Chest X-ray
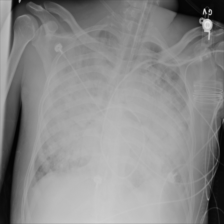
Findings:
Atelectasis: negative
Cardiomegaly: negative
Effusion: negative
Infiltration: negative
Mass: negative
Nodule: negative
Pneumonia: negative
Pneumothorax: negative
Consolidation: negative
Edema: negative
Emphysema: negative
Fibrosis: negative
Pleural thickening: negative
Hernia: negative